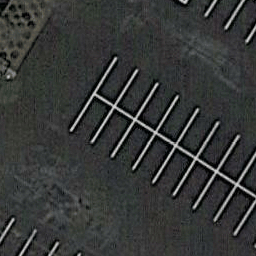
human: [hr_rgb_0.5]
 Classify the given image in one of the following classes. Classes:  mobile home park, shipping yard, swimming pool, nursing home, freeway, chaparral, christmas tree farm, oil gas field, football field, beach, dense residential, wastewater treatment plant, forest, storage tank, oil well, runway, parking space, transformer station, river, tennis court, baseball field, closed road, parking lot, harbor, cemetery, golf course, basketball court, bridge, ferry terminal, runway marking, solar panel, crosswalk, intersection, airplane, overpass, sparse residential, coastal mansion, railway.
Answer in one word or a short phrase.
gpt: parking space